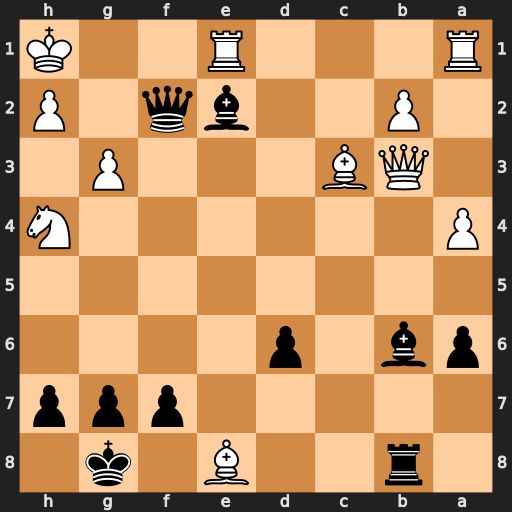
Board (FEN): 1r2B1k1/5ppp/pb1p4/8/P6N/1QB3P1/1P2bq1P/R3R2K
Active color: b
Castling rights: -
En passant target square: -
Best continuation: Bf3+ Ng2 Qxg2#